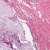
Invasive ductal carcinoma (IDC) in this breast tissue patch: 1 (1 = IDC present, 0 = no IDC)